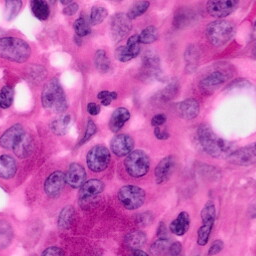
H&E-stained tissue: Pancreatic